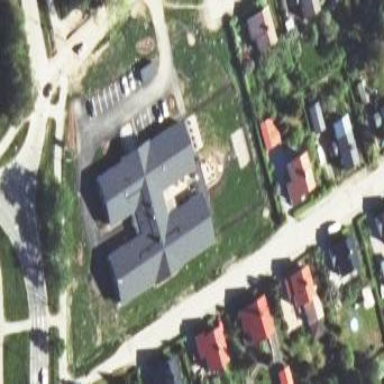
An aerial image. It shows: Nursing home building.